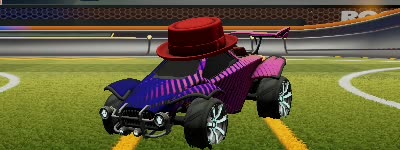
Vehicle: octane